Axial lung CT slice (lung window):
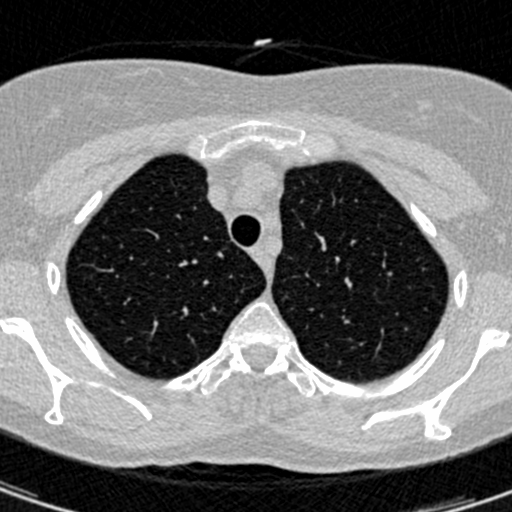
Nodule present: no